【题型】解答题　【知识点】解析几何　【难度】medium
已知椭圆$C:\frac{x^2}{a^2}+\frac{y^2}{b^2}=1(a>b>0)$的右顶点为$A(2,0)$，短轴长为$2\sqrt{3}$，$F_1,F_2$是椭圆的两个焦点.
\begin{enumerate}
    \item 求椭圆$C$的方程；
    \item 已知$P$是椭圆$C$上的点，且$\angle F_1PF_2=\frac{\pi}{3}$，求$\triangle F_1PF_2$的面积；
    \item 若过点$G(3,0)$且斜率不为$0$的直线$l$交椭圆$C$于$M、N$两点，$O$为坐标原点.问：$x$轴上是否存在定点$T$，使得$\angle MTO=\angle NTA$恒成立.若存在，请求出点$T$的坐标；若不存在，请说明理由.
\end{enumerate}

\vspace{1em}
【解答】
【答案】
\begin{enumerate}
    \item $\frac{x^2}{4}+\frac{y^2}{3}=1$
    \item $\sqrt{3}$
    \item 存在，$\left(\frac{4}{3},0\right)$
\end{enumerate}

\vspace{1em}
【知识点】根据$a$、$b$、$c$求椭圆标准方程、椭圆中三角形（四边形）的面积、椭圆中存在定点满足某条件问题

\vspace{1em}
【分析】
\begin{enumerate}
    \item 根据题设易得$a=2,b=\sqrt{3}$，即可得椭圆标准方程；
    \item 令$|PF_1|=m$，则$|PF_2|=4-m$，在焦点$\triangle F_1PF_2$中应用余弦定理求参数$m$，进而求$\triangle F_1PF_2$的面积；
    \item 设直线$l$为$y=k(x-3)$且$k\neq0$，联立椭圆，根据判别式可得$-\frac{\sqrt{15}}{5}<k<\frac{\sqrt{15}}{5}$且$k\neq0$，应用韦达定理有$x_M+x_N=\frac{24k^2}{3+4k^2}$，$x_Mx_N=\frac{12(3k^2-1)}{3+4k^2}$，令$M,N$在$x$轴上方且$x_N>x_M$，假设存在$T(t,0)$则有$\frac{y_M}{t-x_M}=\frac{y_N}{x_N-t}$，代入化简求$t$，即可判断存在性.
\end{enumerate}

\vspace{1em}
【详解】
\begin{enumerate}
    \item 由右顶点为$A(2,0)$，短轴长为$2\sqrt{3}$，则$a=2,b=\sqrt{3}$，故椭圆$C$的方程$\frac{x^2}{4}+\frac{y^2}{3}=1$；
    \item 令$|PF_1|=m$，则$|PF_2|=4-m$，而$|F_1F_2|=2$，$\angle F_1PF_2=\frac{\pi}{3}$，
    \[
    \cos\angle F_1PF_2=\frac{|PF_1|^2+|PF_2|^2-|F_1F_2|^2}{2|PF_1||PF_2|}=\frac{m^2+(4-m)^2-4}{2m(4-m)}=\frac{1}{2},
    \]
    整理得$m^2-4m+4=(m-2)^2=0$，即$m=2$，此时$|PF_1|=|PF_2|=2$，
    所以$\triangle F_1PF_2$的面积
    \[
    S=\frac{1}{2}|PF_1||PF_2|\sin\angle F_1PF_2=\sqrt{3}.
    \]
    \item

    由题设，可设直线$l$为$y=k(x-3)$且$k\neq0$，联立椭圆方程，
    整理得：$(3+4k^2)x^2-24k^2x+36k^2-12=0$，则$\Delta=576k^4-48(3+4k^2)(3k^2-1)>0$，
    所以$\Delta=144-240k^2>0$，即$-\frac{\sqrt{15}}{5}<k<\frac{\sqrt{15}}{5}$且$k\neq0$，
    所以$x_M+x_N=\frac{24k^2}{3+4k^2}$，$x_Mx_N=\frac{12(3k^2-1)}{3+4k^2}$，
    若存在$T(t,0)$使$\angle MTO=\angle NTA$恒成立，则$\left|\frac{y_M}{x_M-t}\right|=\left|\frac{y_N}{x_N-t}\right|$，
    由椭圆对称性，不妨令$M,N$在$x$轴上方且$x_N>x_M$，显然$x_M<t<x_N$，
    所以$\frac{y_M}{t-x_M}=\frac{y_N}{x_N-t}$，即
    \[
    \frac{y_M}{t-x_M}+\frac{y_N}{t-x_N}=\frac{t(y_M+y_N)-x_Ny_M-x_My_N}{(t-x_M)(t-x_N)}=0,
    \]
    所以$t(y_M+y_N)=x_Ny_M+x_My_N$，即
    \[
    t=\frac{x_N(x_M-3)+x_M(x_N-3)}{x_M+x_N-6}=\frac{2x_Mx_N-3(x_M+x_N)}{x_M+x_N-6},
    \]
    综上，
    \[
    t=\frac{\frac{24(3k^2-1)}{3+4k^2}-\frac{72k^2}{3+4k^2}}{\frac{24k^2}{3+4k^2}-6}=\frac{72k^2-24-72k^2}{24k^2-18-24k^2}=\frac{4}{3},
    \]
    所以，存在$T\left(\frac{4}{3},0\right)$使$\angle MTO=\angle NTA$恒成立.
\end{enumerate}

\vspace{1em}
【点睛】关键点点睛：第三问，设直线并联立椭圆，根据交点点情况有$\Delta>0$求斜率范围，再应用韦达定理、椭圆对称性并假设$T(t,0)$存在，得到$\frac{y_M}{t-x_M}=\frac{y_N}{x_N-t}$为关键.

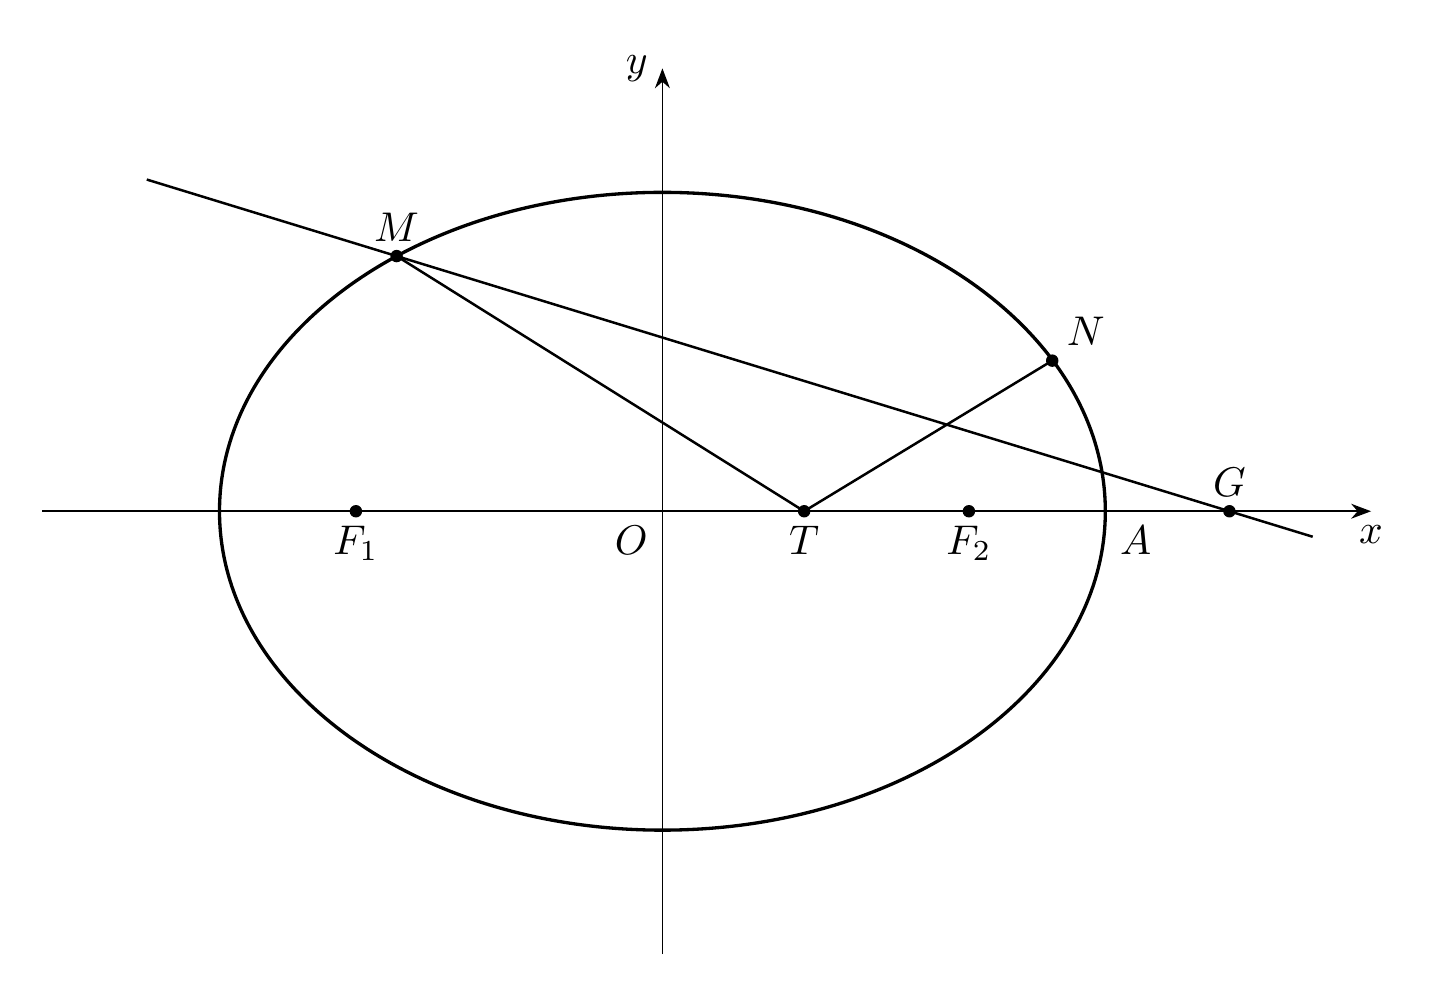